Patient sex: M
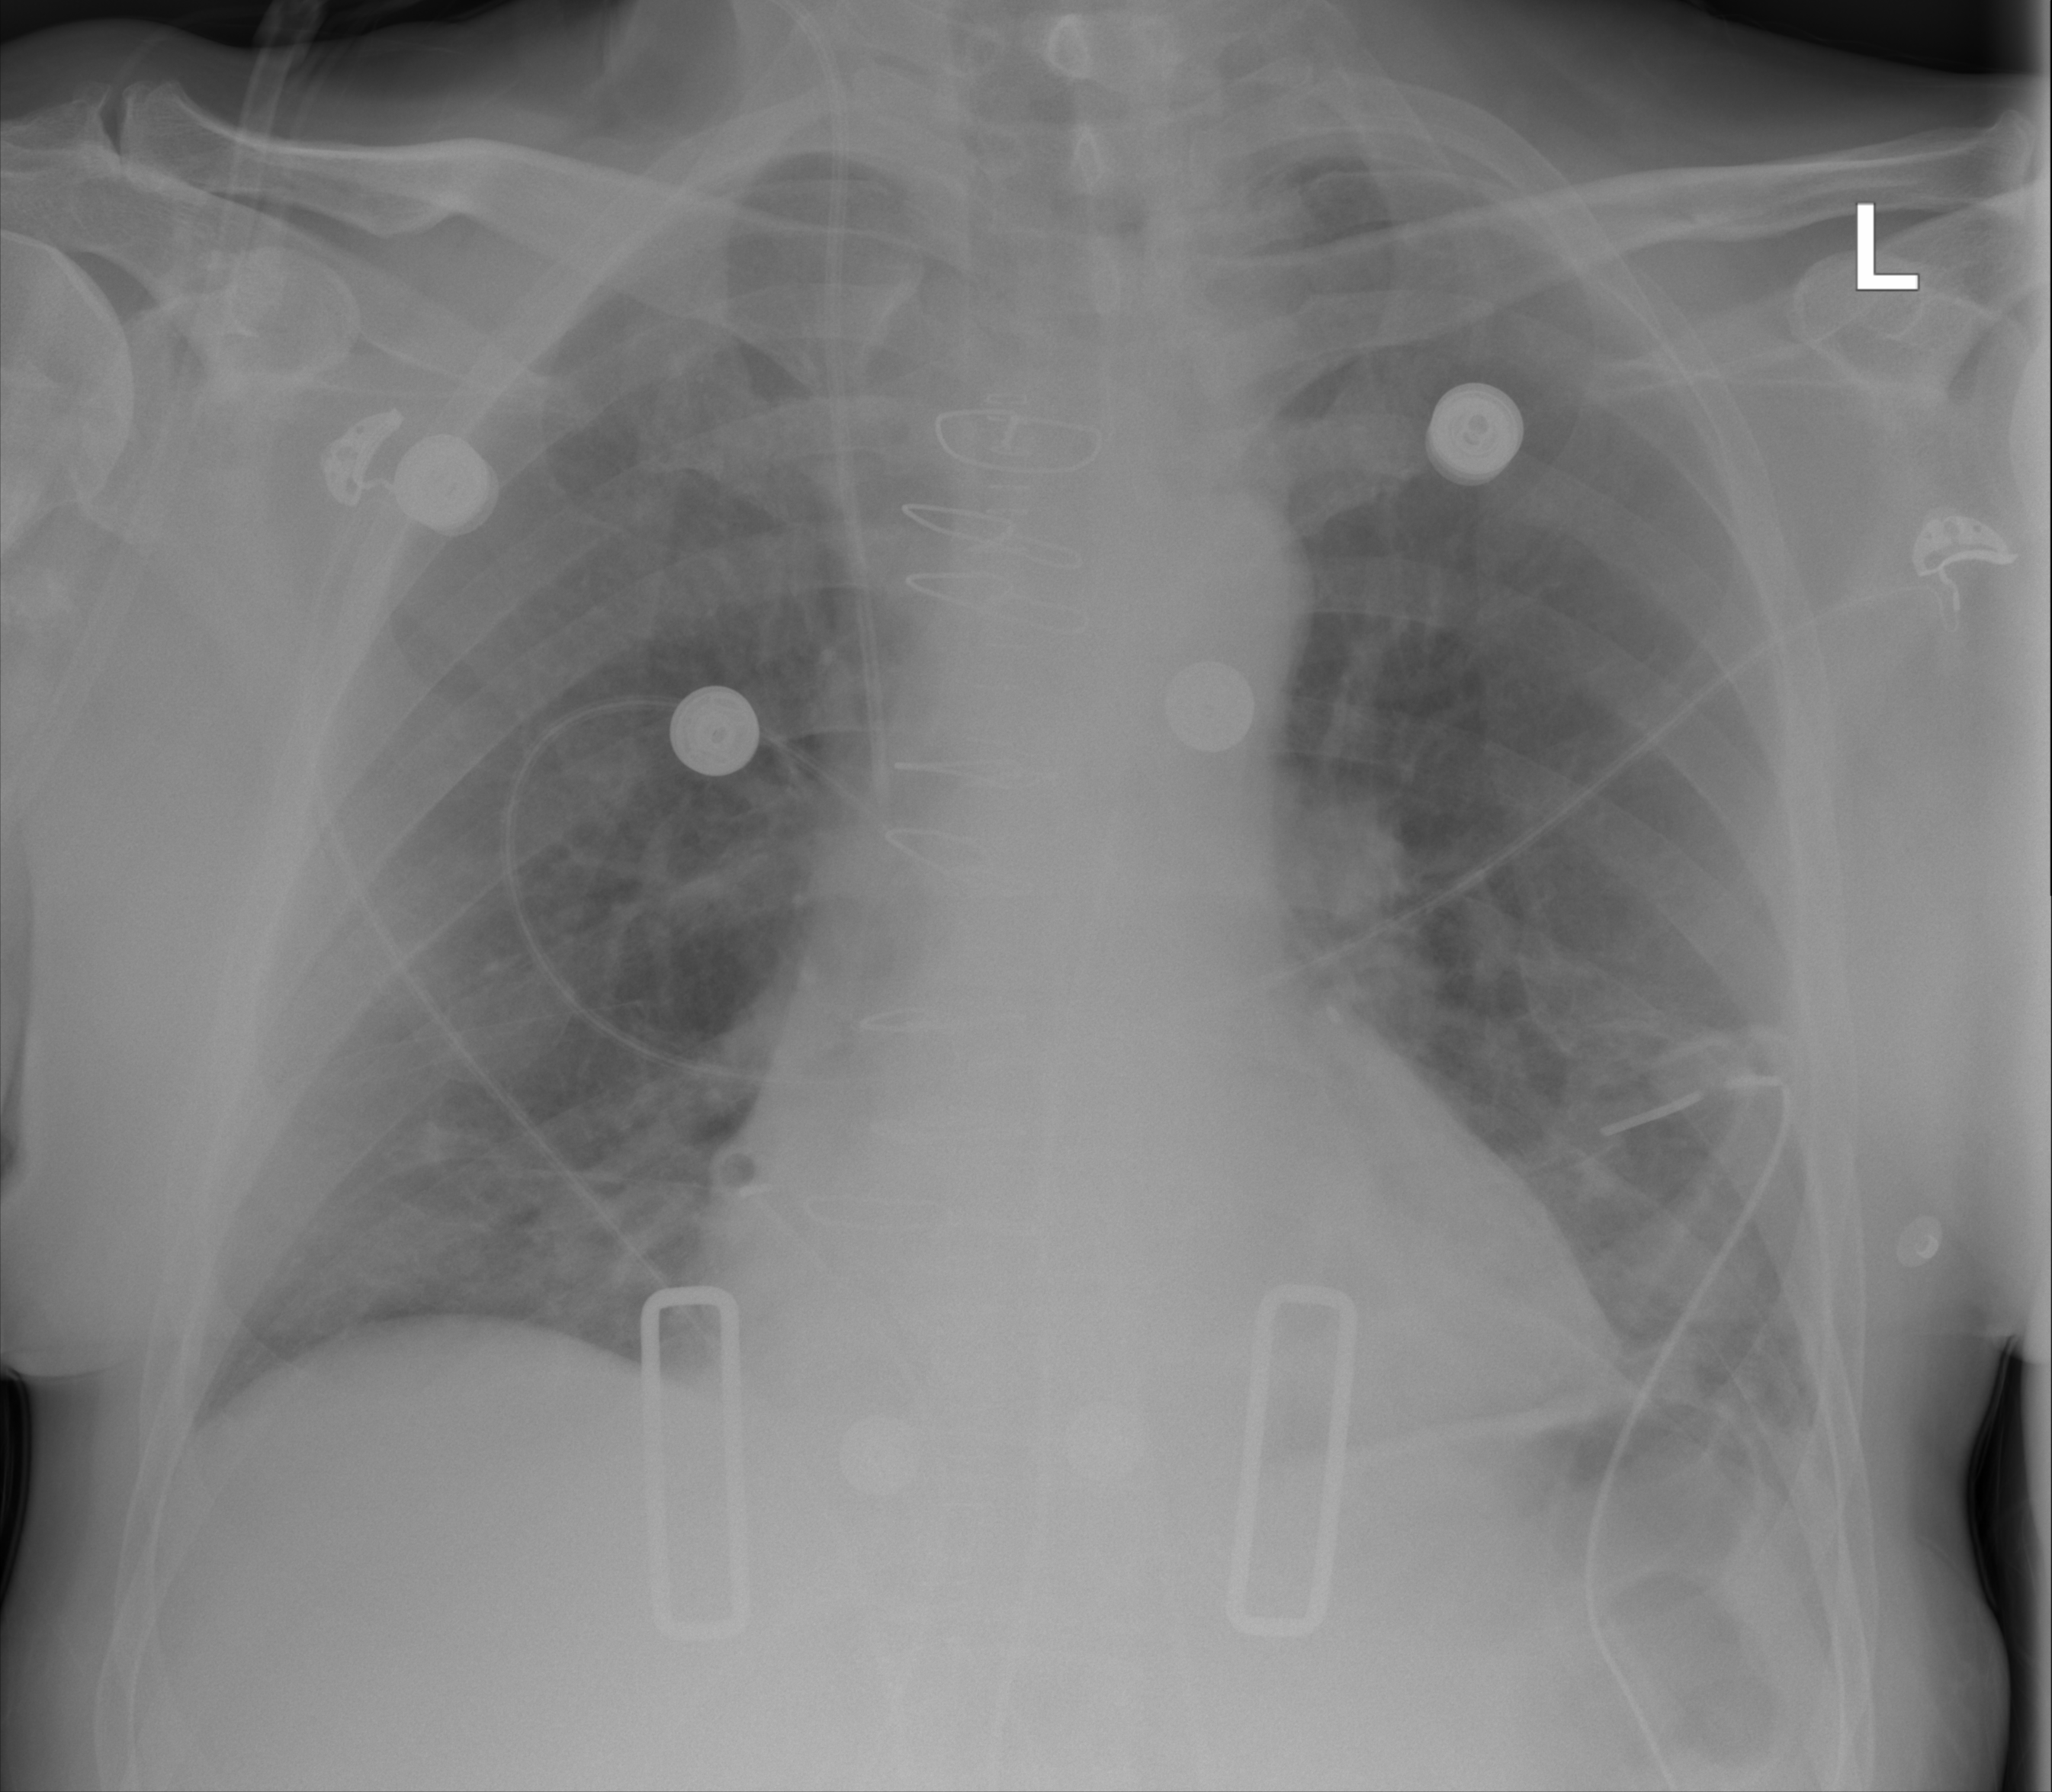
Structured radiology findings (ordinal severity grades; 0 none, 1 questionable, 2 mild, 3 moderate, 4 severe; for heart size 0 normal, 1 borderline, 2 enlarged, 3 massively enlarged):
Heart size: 0
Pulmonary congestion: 2
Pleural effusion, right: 0
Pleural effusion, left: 2
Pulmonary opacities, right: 0
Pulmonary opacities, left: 0
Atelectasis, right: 0
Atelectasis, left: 2